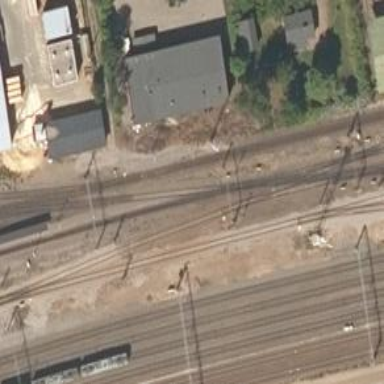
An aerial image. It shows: Rail yard with electrified contact lines for railway operations.